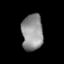
Tissue: skin
Cell type: Epithelial cells
Senescence score: 0.2477
Nuclear area (px): 753
Mean DAPI intensity: 146.271